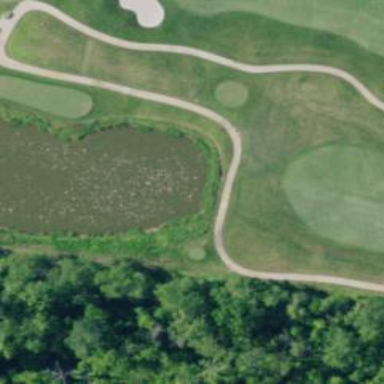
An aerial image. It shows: Footway that doubles as golf path.